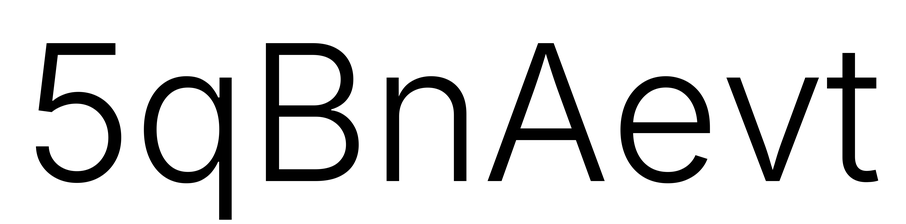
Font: Inter_Light